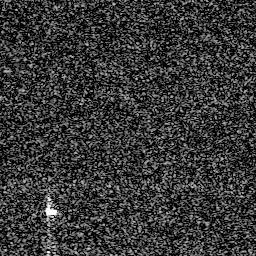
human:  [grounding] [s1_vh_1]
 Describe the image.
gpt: In the satellite image, there is  <ref>1 small ship </ref> <box>[[16, 78, 23, 89, 0]]</box> located at bottom left.